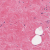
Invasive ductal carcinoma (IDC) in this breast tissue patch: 0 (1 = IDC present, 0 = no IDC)